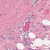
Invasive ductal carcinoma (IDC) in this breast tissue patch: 0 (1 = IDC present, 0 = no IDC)